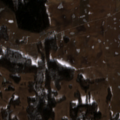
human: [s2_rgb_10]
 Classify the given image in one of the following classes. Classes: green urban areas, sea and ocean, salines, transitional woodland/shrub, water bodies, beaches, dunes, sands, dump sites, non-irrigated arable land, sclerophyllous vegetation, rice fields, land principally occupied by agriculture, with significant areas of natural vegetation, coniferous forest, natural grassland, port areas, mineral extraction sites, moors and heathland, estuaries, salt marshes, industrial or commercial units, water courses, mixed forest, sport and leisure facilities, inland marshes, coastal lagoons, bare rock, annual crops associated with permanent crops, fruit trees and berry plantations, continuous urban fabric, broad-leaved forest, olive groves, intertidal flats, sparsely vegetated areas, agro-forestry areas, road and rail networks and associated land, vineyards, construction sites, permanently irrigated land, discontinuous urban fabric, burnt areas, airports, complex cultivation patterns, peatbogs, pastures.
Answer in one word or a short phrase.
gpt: non-irrigated arable land, land principally occupied by agriculture, with significant areas of natural vegetation, broad-leaved forest, mixed forest